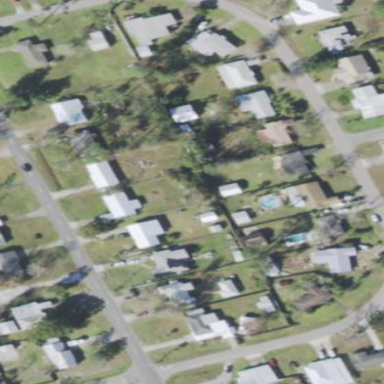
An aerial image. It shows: Single-family residential area.